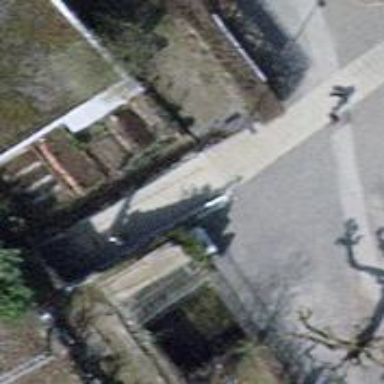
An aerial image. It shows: Set of steps with asphalt surface and ramp for accessibility.